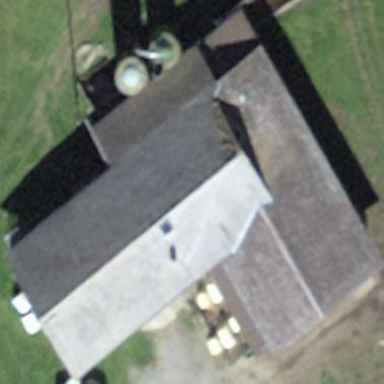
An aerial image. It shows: Farm building.